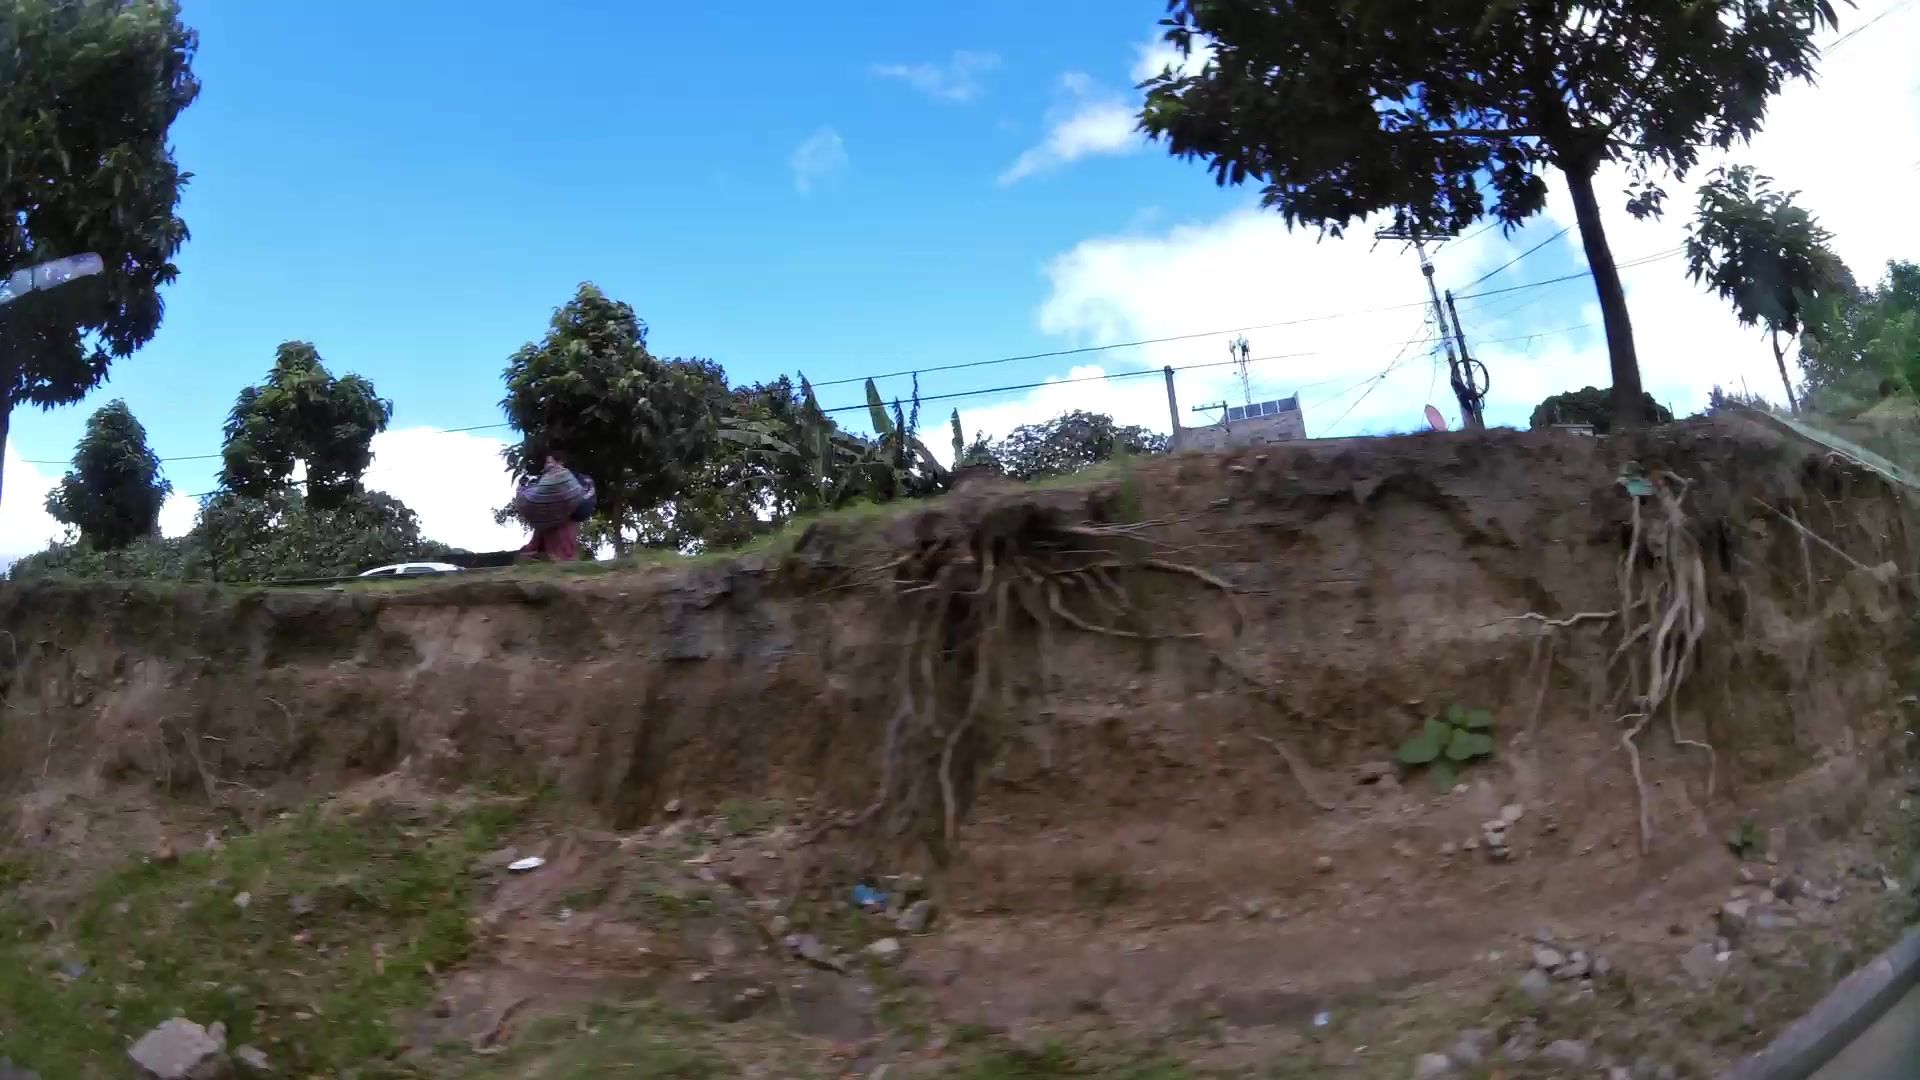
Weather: clear
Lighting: day
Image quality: slightly poor
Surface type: walking surface
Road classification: tertiary, primary
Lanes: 2
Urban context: urban centre
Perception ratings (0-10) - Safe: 1.96, Lively: 1.6, Beautiful: 6.55, Boring: 4.5, Depressing: 7.07, Wealthy: 1.64